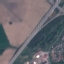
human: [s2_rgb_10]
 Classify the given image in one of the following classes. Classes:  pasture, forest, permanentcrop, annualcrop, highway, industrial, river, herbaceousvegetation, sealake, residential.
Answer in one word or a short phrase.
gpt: Highway